The picture encodes a bearing's raw vibration samples as pixel intensities in a 2-D grid. Based on the visible evidence, which condition applies: normal, inner_race, outer_race, ball?
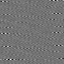
Answer: inner_race